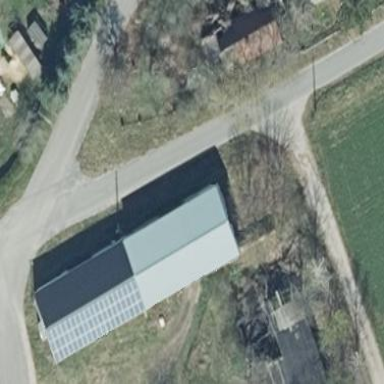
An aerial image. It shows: Gray barn with gabled roof.